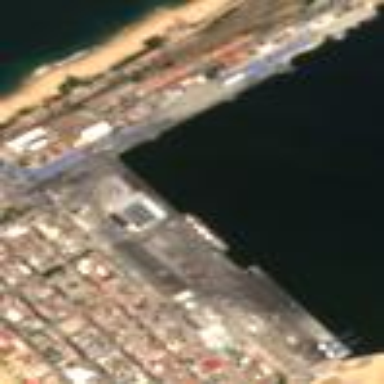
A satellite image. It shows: Industrial port area used for harbour activities.